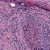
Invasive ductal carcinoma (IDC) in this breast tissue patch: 0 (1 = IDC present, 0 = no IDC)